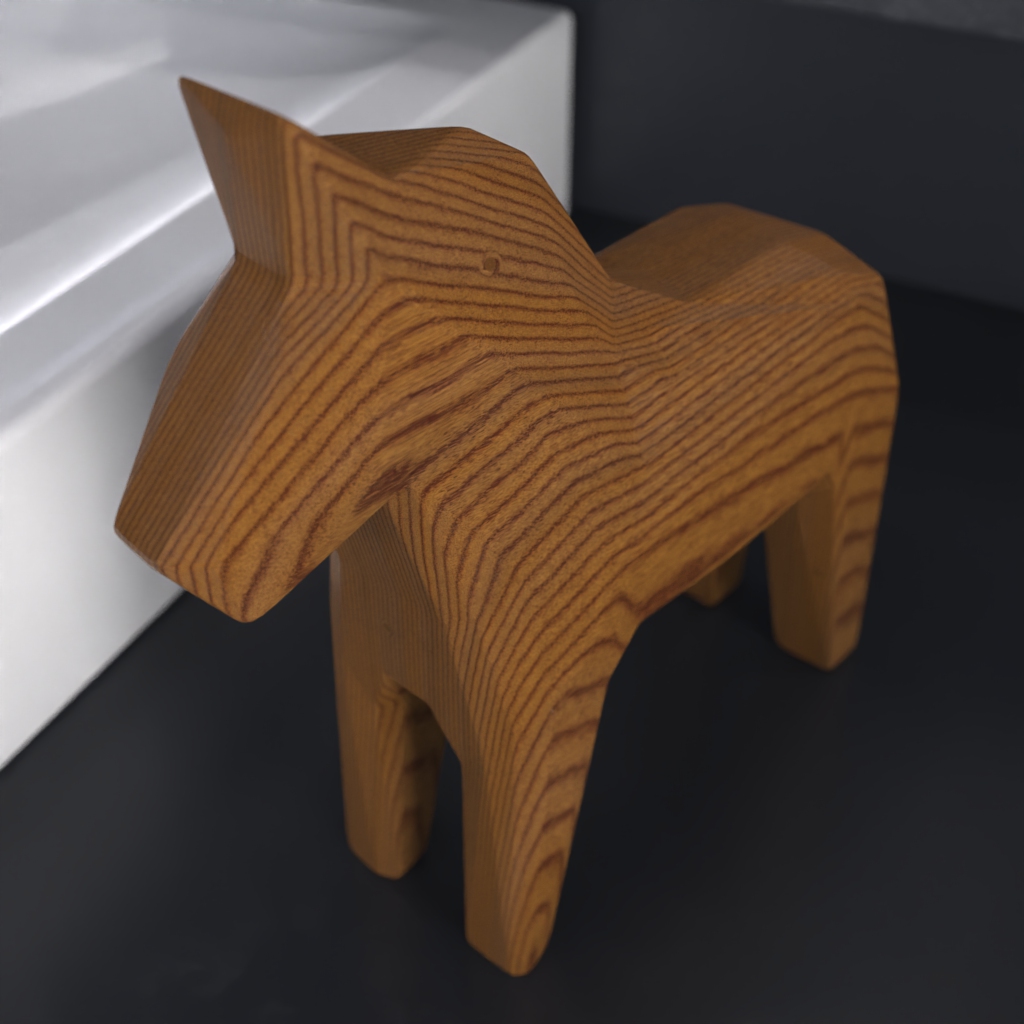
A high quality rendering of a dalahest_oak dalecarlian horse figurine made of varnished dark oak standing on a dark bathroom counter in an a clothing store with cold dimmed artificial lighting,long shot of an overhead view from the front right side , 50 mm, f 11